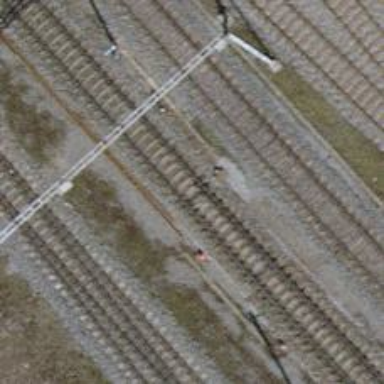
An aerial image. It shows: Railway switch.